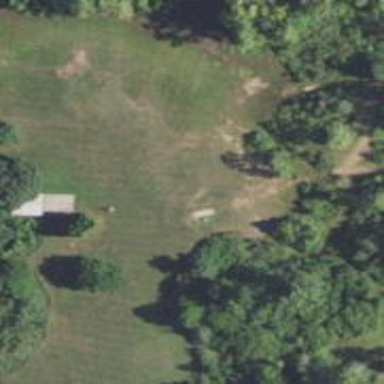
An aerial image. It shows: Disc golf tee.